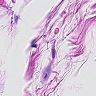
Metastatic tissue present: no